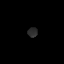
Tissue: prostate
Cell type: T cells
Senescence score: 0.7202
Nuclear area (px): 96
Mean DAPI intensity: 43.156